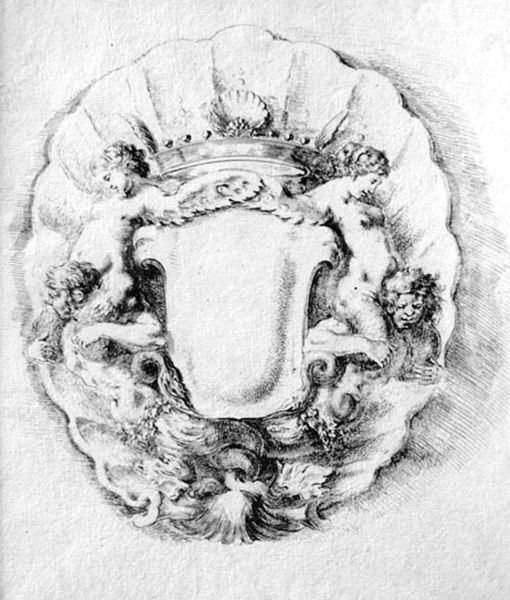
Titel: Sammlung verschiedener Capricci und neu erfundener Kartuschen und Ornamente (Raccolta di varii cappriccii et nove inventioni di cartelle et ornamenti): Kartusche vor einer Muschel, mit zwei Sirenen auf den Schultern von zwei Meergöttern
Künstler: Stefano della Bella
Standort: Karlsruhe
Institution: Staatliche Kunsthalle Karlsruhe
Schlagwörter: akt, blätter, feder, flügel, kopf, nackt, schatten, wasser, weiß, frauen, sitzen, blume, brust, busen, frau, grau, köpfe, männer, profil, schwarz, skizze, symbol, zeichnung, blüte, ornament, gesichter, arme, barock, gesicht, halten, mensch, vögel, figur, haare, blatt, krone, locken, perlen, rokoko, schulter, schultern, kreis, rund, engel, hase, putte, ranken, relief, brüste, liebe, bogen, fläche, leer, grafik, graphik, figuren, romantik, tafel, kartusche, symmetrie, stuck, nabel, bauch, nackte, schild, medaillon, kohle, druck, schwarzweiss, schraffur, radierung, stich, bleistift, herrscher, allegorie, entwurf, mythologie, wappen, schnörkel, rosette, verschlungen, satyr, faun, lust, wesen, nymphen, muschel, fresko, muscheln, siegel, putten, kupferstich, putti, fantasie, adelsgeschlecht, sphinx, groteske, entwurd, rocaille, genua, jakobsmuschel, huckepack, meerwesen, grauz, nereide, wappenkartusche, nael, grafschaft, mfrauen, ater, käpfe, orbament, schamuck, oenament, stemma